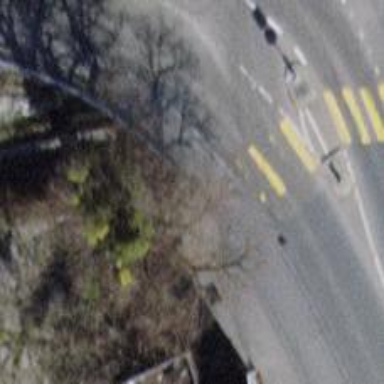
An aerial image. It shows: Sidewalk bridge over footway.